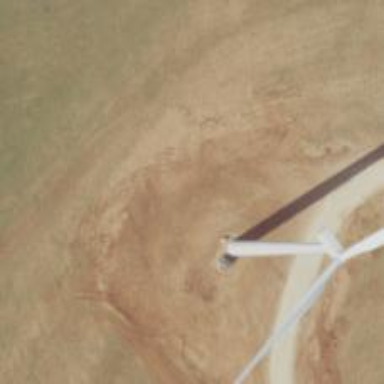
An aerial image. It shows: Wind generator in the form of horizontal axis wind turbine.